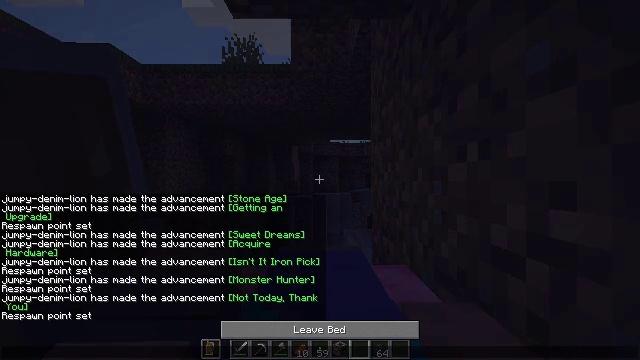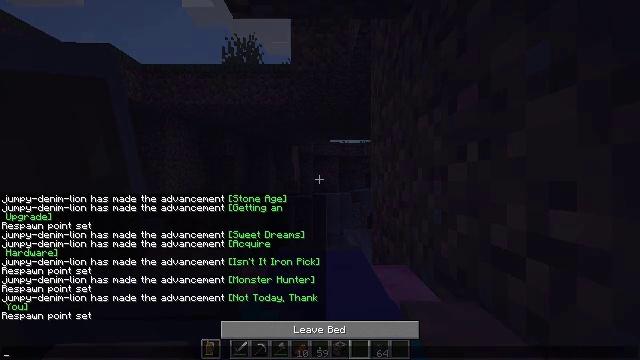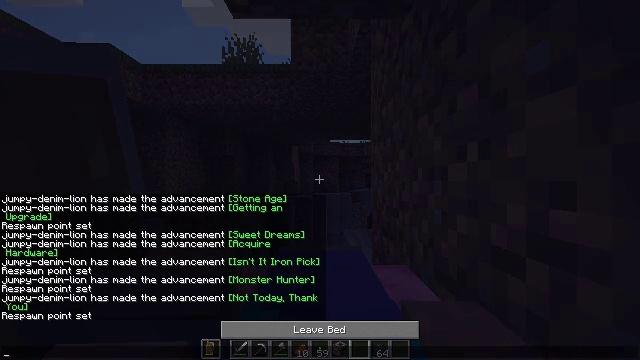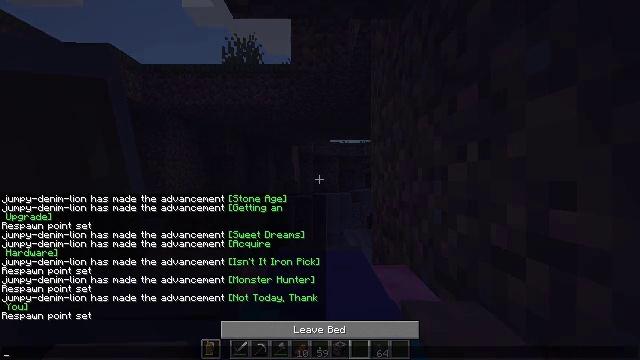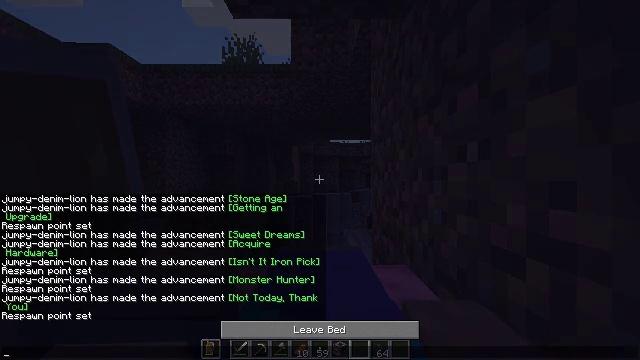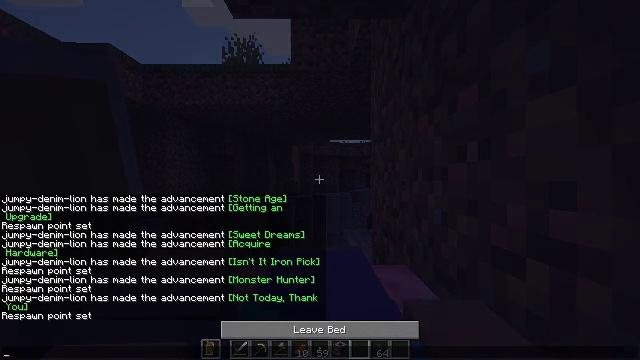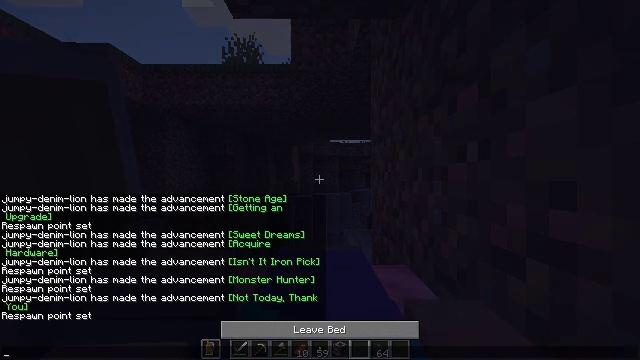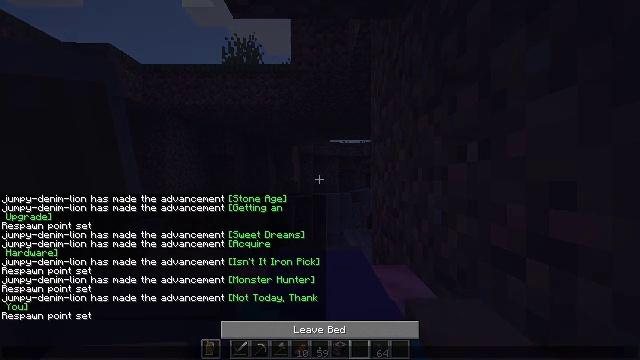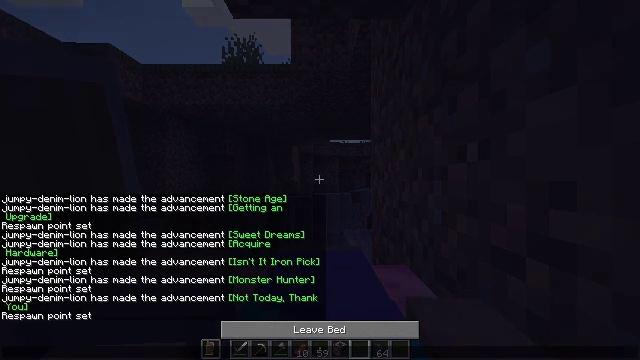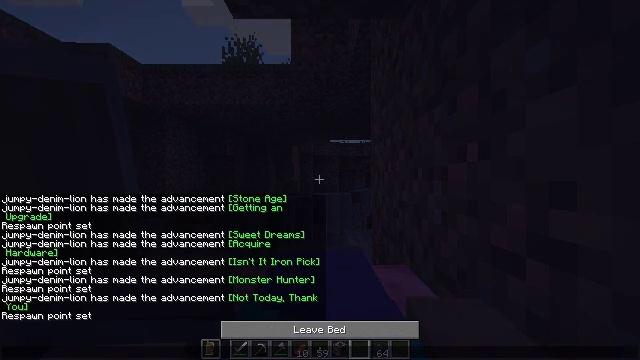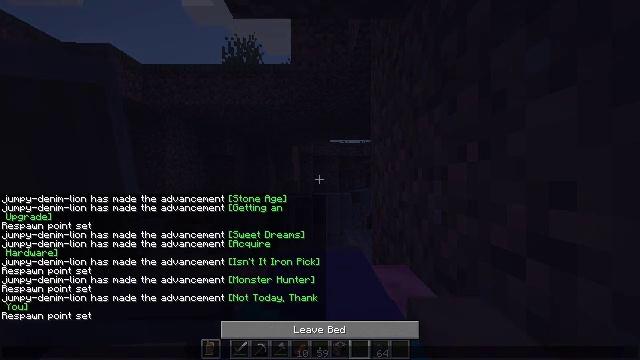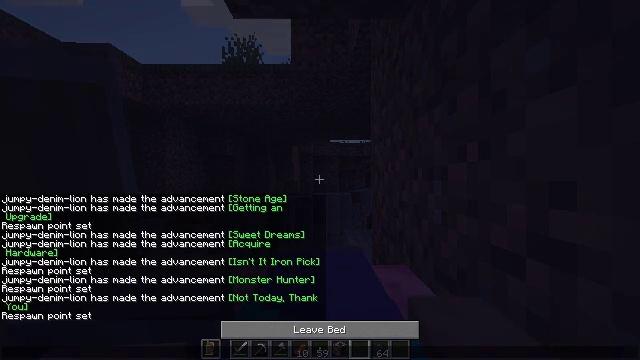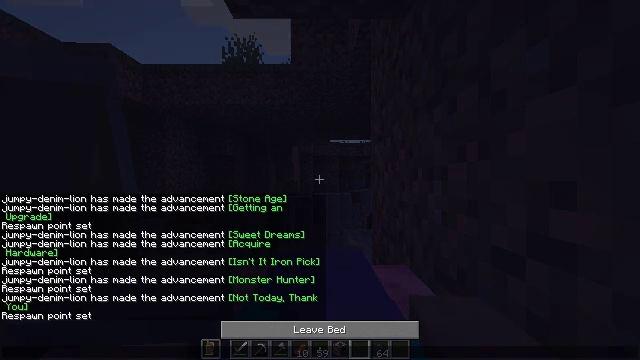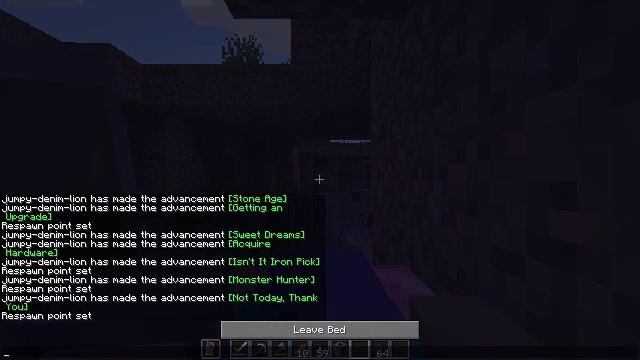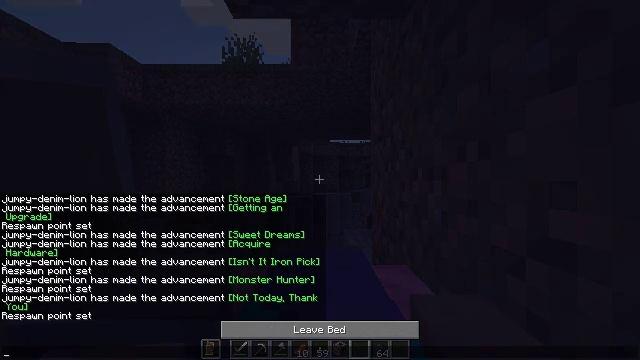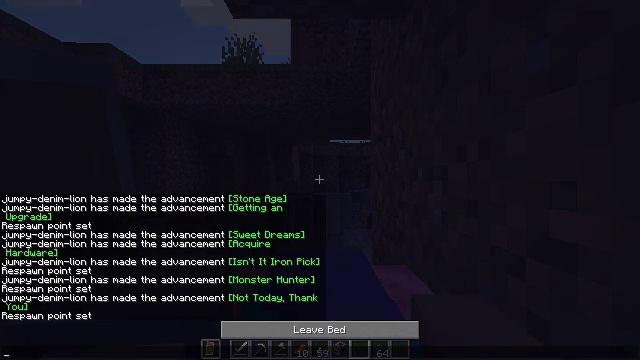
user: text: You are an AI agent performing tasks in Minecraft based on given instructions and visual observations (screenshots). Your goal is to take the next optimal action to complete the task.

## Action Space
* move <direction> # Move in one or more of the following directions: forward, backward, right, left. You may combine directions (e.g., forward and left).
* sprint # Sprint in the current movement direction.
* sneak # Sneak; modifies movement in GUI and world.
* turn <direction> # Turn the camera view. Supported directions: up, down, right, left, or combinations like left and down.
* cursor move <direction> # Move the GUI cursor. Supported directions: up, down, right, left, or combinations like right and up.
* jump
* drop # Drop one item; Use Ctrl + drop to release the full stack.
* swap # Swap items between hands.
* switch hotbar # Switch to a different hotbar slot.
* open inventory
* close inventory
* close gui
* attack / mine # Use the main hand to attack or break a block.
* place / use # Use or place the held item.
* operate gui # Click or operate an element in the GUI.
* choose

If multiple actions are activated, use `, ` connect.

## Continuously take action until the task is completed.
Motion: motion action
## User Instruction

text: Break the pink bed to collect it.
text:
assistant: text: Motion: no_op
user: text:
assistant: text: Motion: no_op
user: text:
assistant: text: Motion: no_op
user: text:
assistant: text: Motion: no_op
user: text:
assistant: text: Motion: no_op
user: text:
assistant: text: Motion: no_op
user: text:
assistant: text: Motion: no_op
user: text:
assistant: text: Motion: no_op
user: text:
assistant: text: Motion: no_op
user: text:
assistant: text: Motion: no_op
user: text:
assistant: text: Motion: no_op
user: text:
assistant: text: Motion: no_op
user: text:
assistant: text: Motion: no_op
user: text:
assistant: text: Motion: no_op
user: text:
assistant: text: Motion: no_op
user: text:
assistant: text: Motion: no_op
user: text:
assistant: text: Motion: no_op
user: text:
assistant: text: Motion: no_op
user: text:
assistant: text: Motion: no_op
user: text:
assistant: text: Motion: no_op
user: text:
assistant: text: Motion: no_op
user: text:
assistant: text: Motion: no_op
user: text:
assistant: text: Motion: no_op
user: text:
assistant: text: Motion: no_op
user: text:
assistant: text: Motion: no_op
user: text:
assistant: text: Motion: no_op
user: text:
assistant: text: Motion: no_op
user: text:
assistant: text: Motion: no_op
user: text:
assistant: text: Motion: no_op
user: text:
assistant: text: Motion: no_op